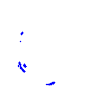
Particle: kaon